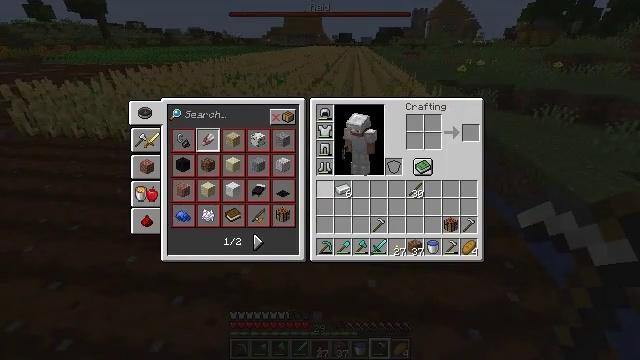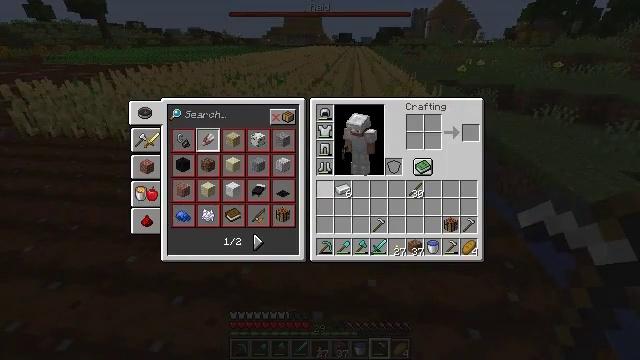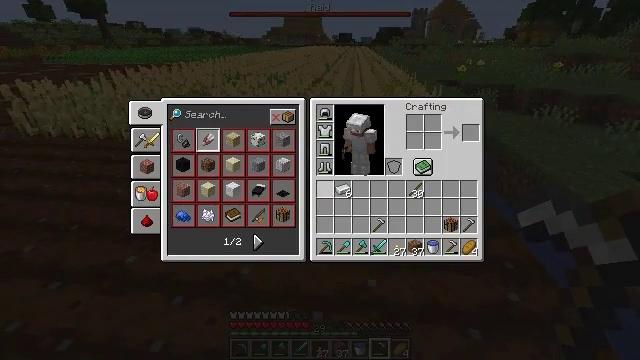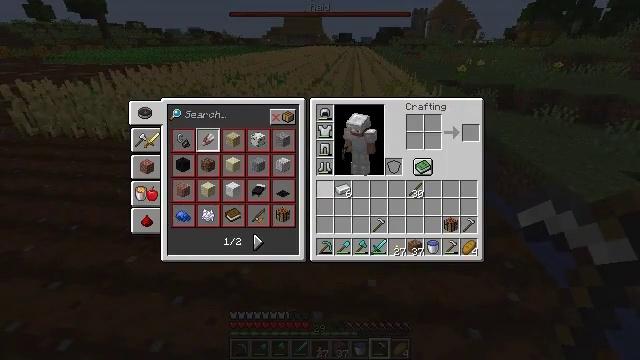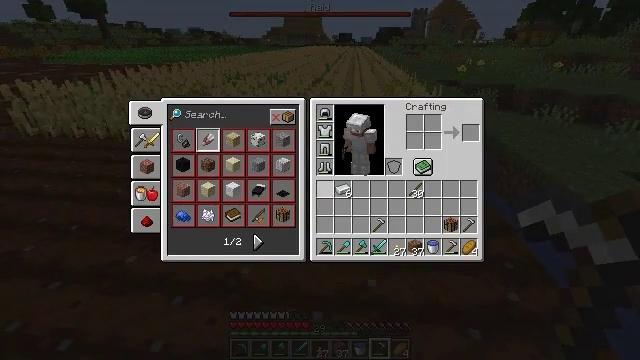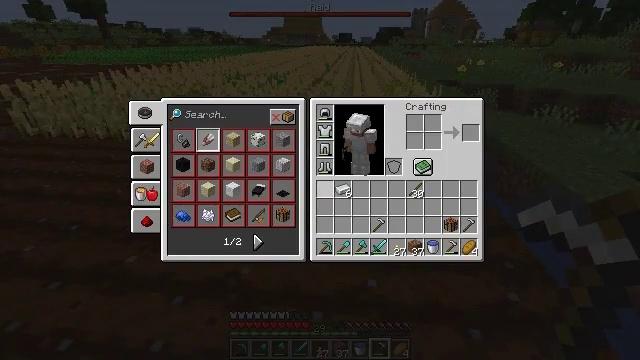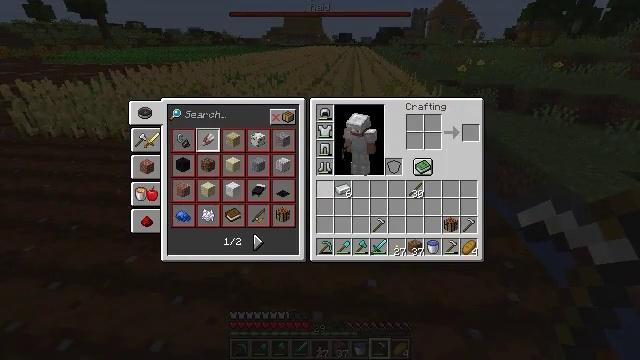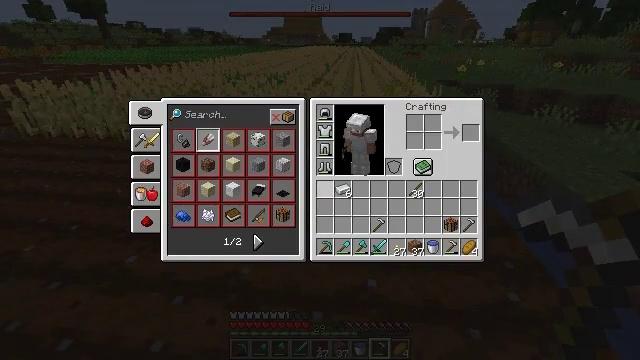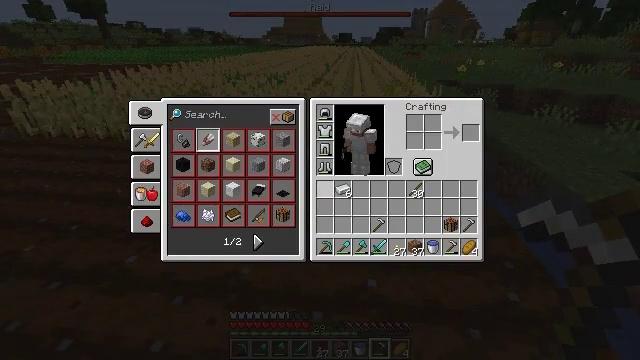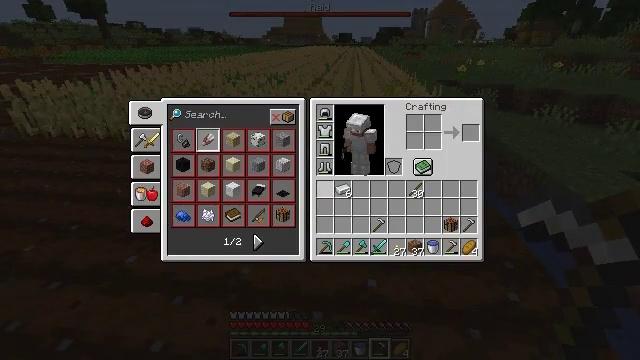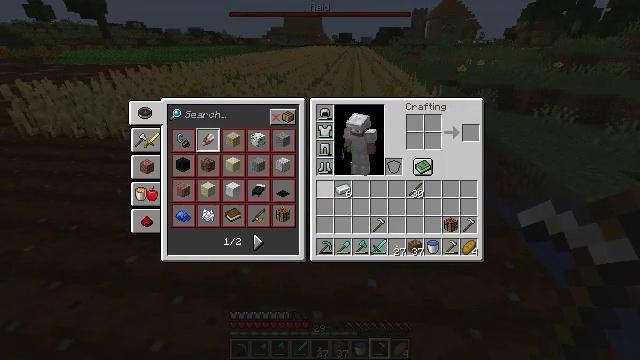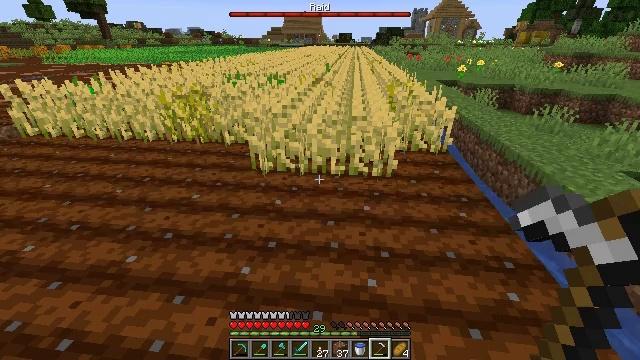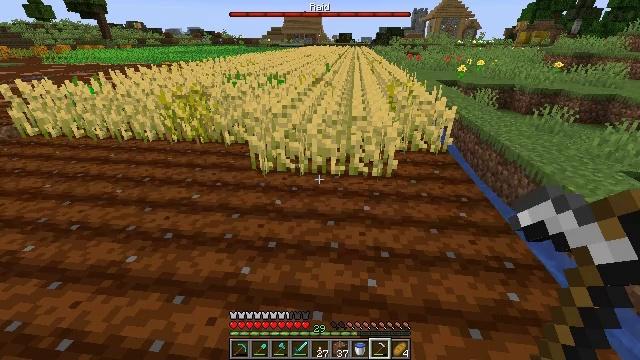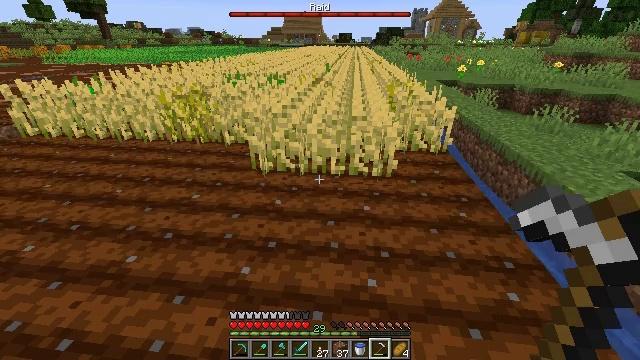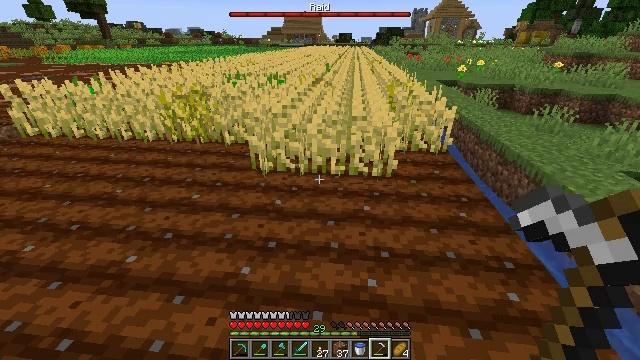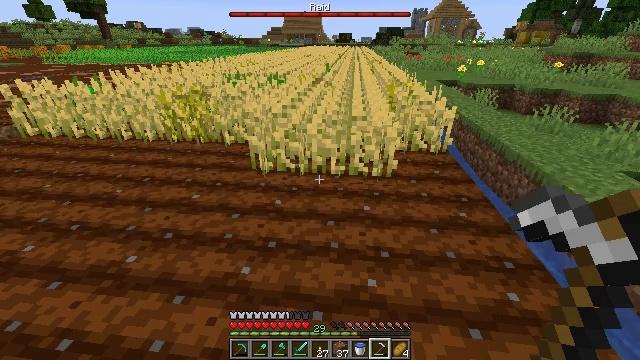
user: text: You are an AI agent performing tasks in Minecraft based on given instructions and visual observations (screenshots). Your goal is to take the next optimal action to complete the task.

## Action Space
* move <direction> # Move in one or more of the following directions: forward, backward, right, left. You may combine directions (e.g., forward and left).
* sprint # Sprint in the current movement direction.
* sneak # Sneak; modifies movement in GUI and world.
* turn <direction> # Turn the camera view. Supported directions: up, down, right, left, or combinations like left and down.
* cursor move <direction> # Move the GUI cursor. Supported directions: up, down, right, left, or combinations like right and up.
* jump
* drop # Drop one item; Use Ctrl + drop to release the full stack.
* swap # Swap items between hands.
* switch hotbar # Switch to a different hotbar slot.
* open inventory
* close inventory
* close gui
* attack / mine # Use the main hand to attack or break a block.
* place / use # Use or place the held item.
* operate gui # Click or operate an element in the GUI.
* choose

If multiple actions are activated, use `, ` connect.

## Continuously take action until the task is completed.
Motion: motion action
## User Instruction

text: Gather wheat by left-clicking on it.
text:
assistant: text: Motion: no_op
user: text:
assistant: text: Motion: no_op
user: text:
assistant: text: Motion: no_op
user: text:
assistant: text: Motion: no_op
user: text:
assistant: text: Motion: no_op
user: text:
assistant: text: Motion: no_op
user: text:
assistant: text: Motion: no_op
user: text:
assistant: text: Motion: no_op
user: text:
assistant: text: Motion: no_op
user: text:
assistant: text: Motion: no_op
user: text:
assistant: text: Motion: no_op
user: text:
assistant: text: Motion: no_op
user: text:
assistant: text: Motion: no_op
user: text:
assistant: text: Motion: no_op
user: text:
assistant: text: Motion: no_op
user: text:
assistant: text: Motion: no_op
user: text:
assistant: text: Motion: no_op
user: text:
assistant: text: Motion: move forward
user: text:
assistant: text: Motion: move forward
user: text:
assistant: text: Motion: move forward
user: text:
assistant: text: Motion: move forward and move right
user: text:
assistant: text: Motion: move forward and move right
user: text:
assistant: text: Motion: move forward and move right, turn left
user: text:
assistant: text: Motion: move forward and move right, turn left
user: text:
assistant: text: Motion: move forward and move right, turn left
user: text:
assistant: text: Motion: move forward and move right, turn left
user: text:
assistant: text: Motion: move forward, turn left
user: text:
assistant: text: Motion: attack / mine
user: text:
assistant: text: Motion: move forward and move right, attack / mine
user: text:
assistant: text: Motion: move forward and move right, turn right, attack / mine